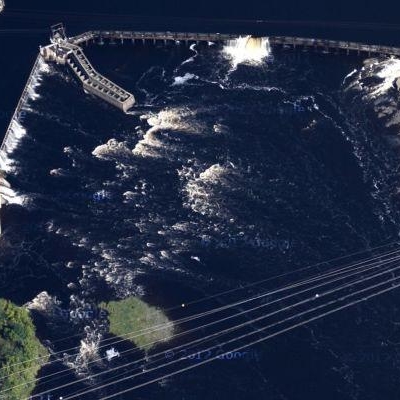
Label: dRiverLake